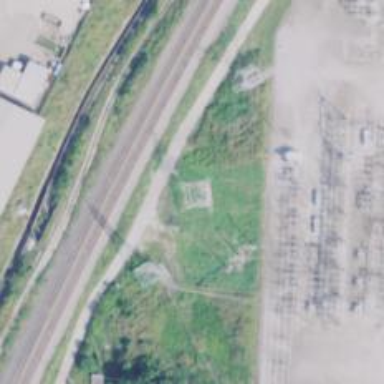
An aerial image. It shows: Lattice structure tower.